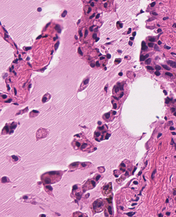
Tumor epithelial tissue: yes
Tumor-associated stroma tissue: yes
Normal tissue: no